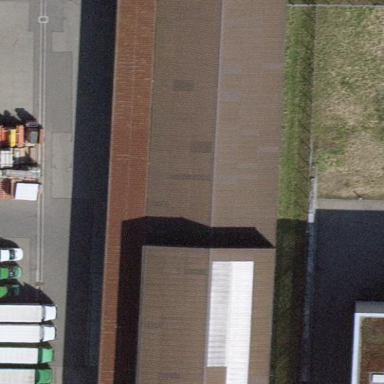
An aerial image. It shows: Warehouse building with gabled roof.